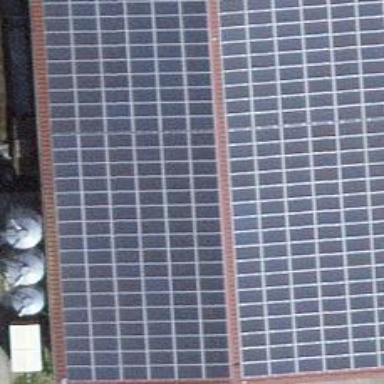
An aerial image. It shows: Solar power generator with photovoltaic panels.